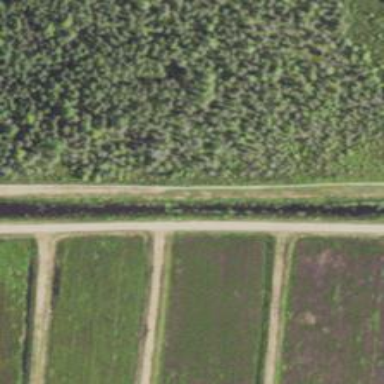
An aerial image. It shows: Track road beside dyke embankment.